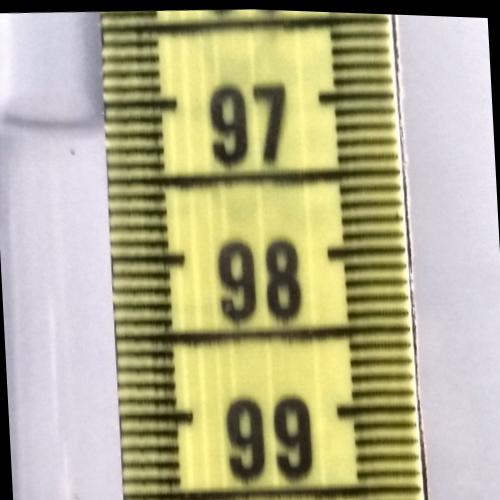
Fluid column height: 97.1 cm